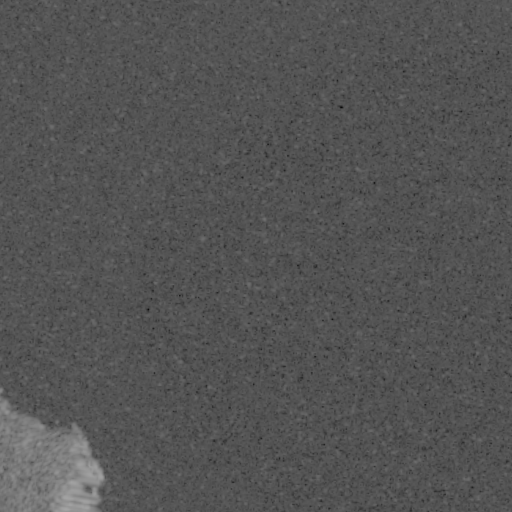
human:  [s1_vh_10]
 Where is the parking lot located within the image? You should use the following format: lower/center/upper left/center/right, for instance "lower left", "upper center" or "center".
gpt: The parking lot is located in the lower left of the image.
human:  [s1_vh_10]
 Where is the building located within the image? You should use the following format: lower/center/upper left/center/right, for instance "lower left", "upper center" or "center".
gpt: The building is located in the lower left of the image.
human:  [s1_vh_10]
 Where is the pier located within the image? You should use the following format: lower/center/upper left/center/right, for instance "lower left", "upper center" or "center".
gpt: The pier is located in the lower left of the image.
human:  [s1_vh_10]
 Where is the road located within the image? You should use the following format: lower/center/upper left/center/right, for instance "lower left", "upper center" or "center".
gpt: The road is located in the left of the image.
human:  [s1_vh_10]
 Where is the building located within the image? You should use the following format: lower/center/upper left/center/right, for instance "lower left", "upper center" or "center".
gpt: The building is located in the lower left of the image.
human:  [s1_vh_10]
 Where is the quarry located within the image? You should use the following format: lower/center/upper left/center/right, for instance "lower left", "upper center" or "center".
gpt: There is no quarry in the image.

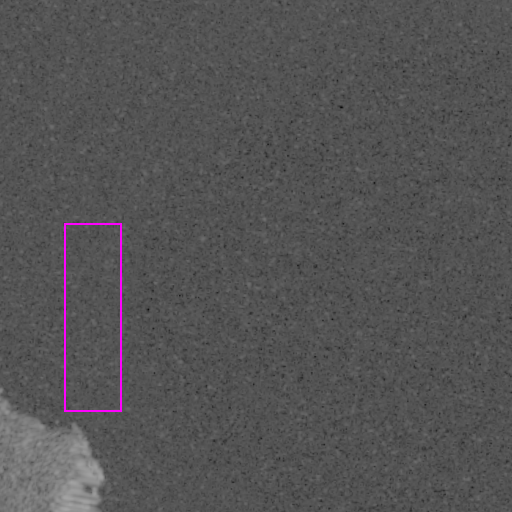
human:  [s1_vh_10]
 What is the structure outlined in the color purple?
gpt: There is no purple outline.
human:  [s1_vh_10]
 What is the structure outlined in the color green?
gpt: There is no structure outlined in green.